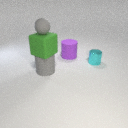
large purple rubber cylinder to the left of small cyan metal cylinder